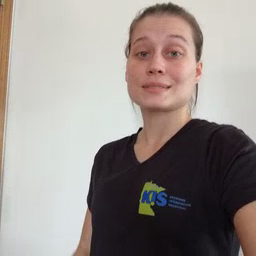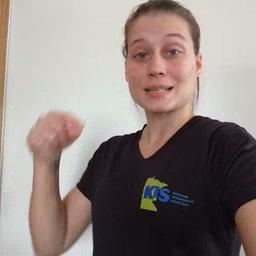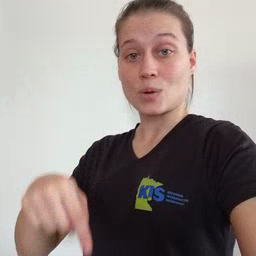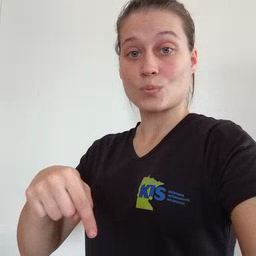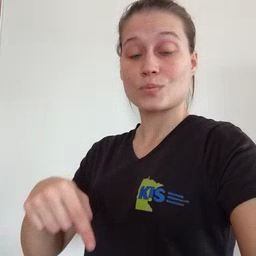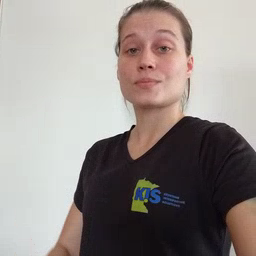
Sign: down